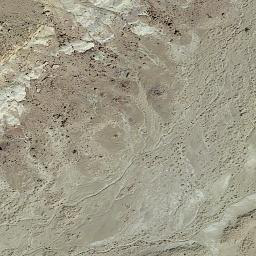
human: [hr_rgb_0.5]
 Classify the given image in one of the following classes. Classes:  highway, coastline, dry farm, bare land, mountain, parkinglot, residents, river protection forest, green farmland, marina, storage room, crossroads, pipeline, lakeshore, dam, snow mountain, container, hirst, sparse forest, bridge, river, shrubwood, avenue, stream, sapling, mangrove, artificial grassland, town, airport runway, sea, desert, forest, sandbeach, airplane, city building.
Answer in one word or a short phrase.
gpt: bare land